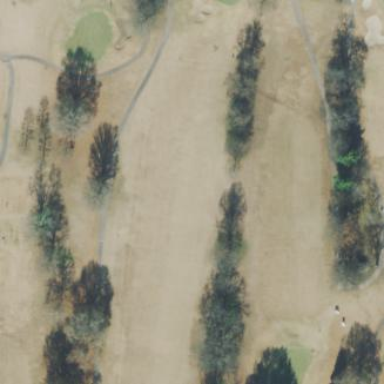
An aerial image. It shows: Golf fairway in the image.